Question: I need help with a architectural problem that im working with. The user enters a position and a radius (e.g. distance). The software searches in a (giant = couple of 100k posts) database table for posts where the users location and the "posts" distance to each other is less than the entered distance.
It's kind of hard for me to explain, but imagine a table with two posts, point a and point c, point U is the user location. The user has entered a position and a radius, and the position and radius for a and c is predefined (stored in a database).

In this case i would only be interested in the point A, because the two areas intersect with each other. How should i transform this into doing in a database with a couple of hundred thousand posts in an effective way? In the database i shall store longitude,latitude and radius.
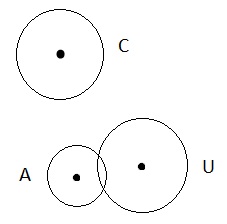
Answer: Depends on which database server you're using, but look into the GIS capabilities that might be included. For example, MS SQL Server 2008 has a built-in geometry type, and PostgreSQL has PostGIS. Oracle has something like this too. Anyhow - these native GIS formats come with spacial querying functions that do the sort of thing you're talking about - searching for matches within given distances, etc... It is pretty simple to accomplish once to switch to the proper datatype.
Since you're using SQL 2008, and your data is lat/long, I suggest the "geography" rather than the "geometry" datatype. Take a look here: <URL>